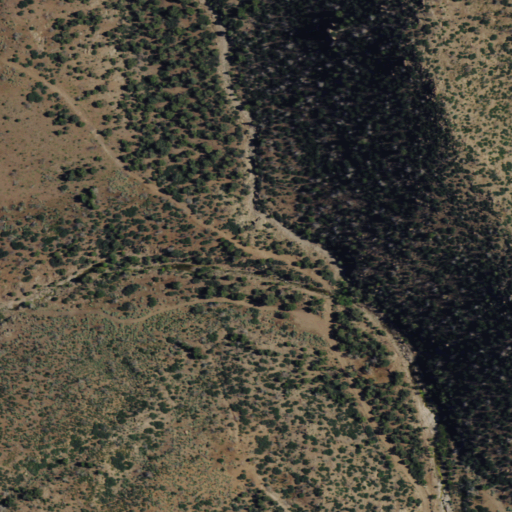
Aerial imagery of valley in Nevada named Narrow Canyon containing shrub, evergreen forest, and grassland